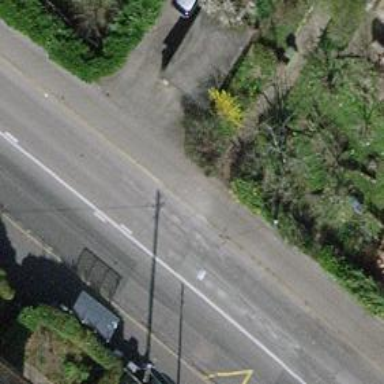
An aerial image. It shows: Primary highway with asphalt surface. It has trolley wires installed.